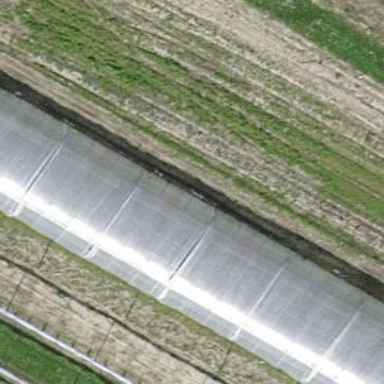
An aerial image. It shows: Greenhouse.